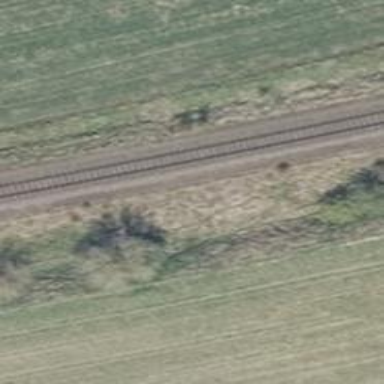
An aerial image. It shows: Railway track.